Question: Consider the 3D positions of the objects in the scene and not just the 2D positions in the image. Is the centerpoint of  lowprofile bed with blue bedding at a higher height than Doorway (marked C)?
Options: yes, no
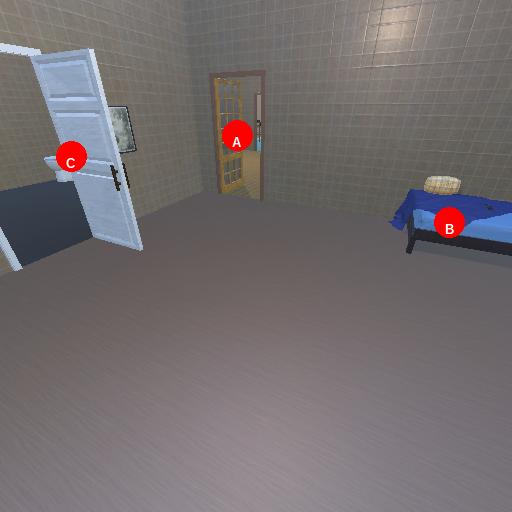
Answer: yes